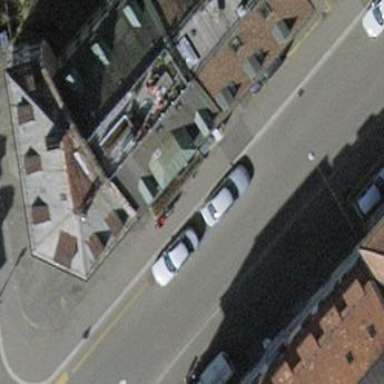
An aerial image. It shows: Parking lane for vehicles.